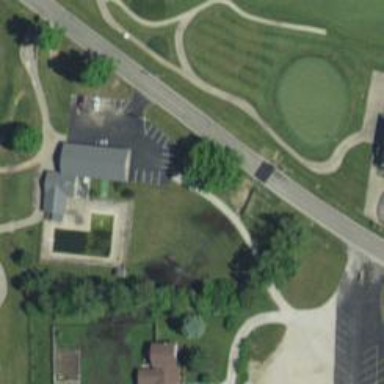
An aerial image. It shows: Path used for both walking and golf.